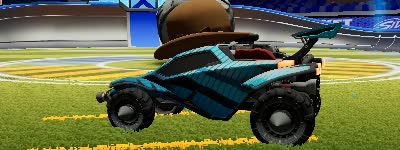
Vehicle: octane